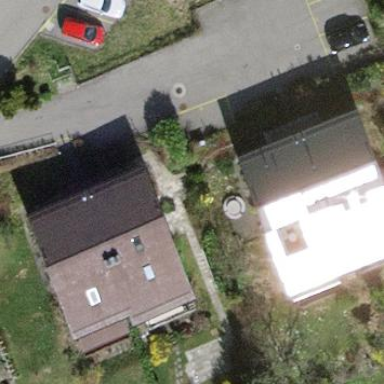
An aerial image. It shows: Semi-detached house.